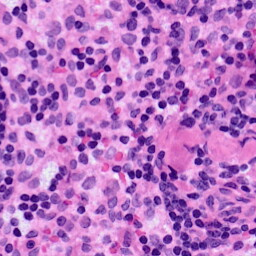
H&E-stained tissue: LymphNode